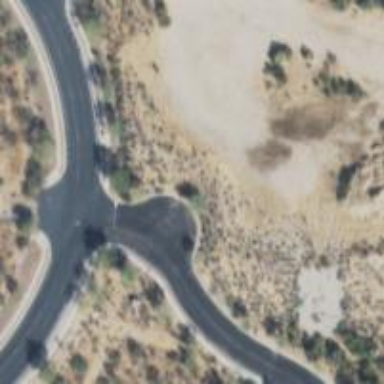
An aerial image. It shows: Turning circle on the road.